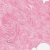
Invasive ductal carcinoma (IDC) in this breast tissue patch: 0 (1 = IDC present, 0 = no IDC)